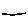
Label: line